Field crop: tomato
Growth stage: 2
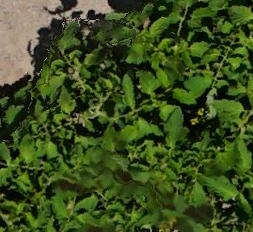
Species: tomato